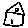
Label: house